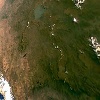
Label: land